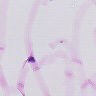
Metastatic tissue present: no